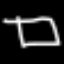
Label: square